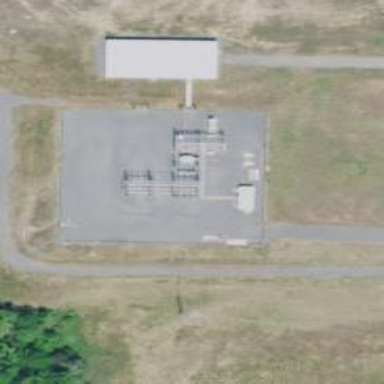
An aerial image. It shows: Industrial substation surrounded by fence.